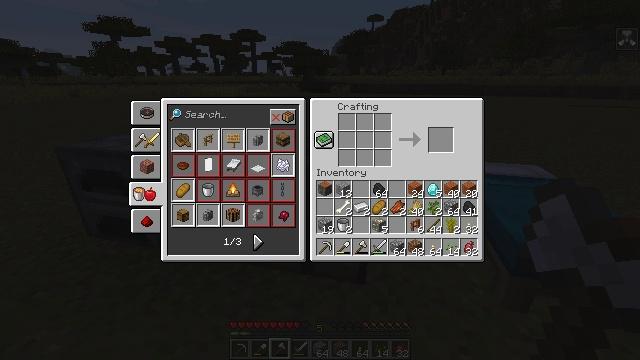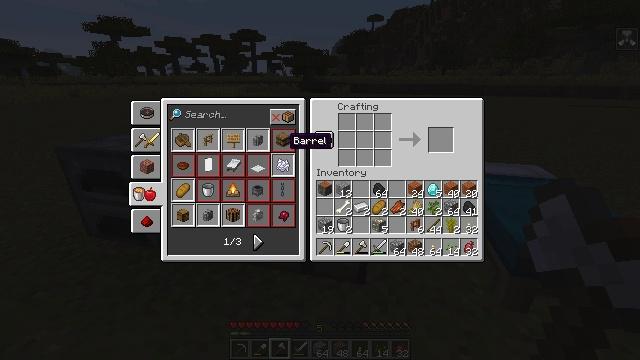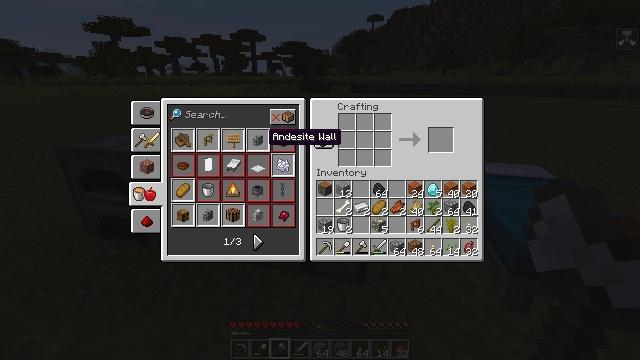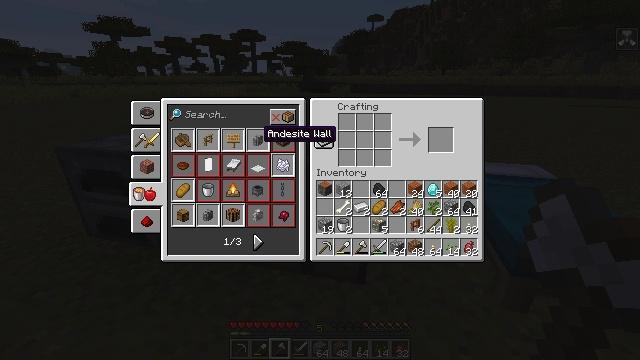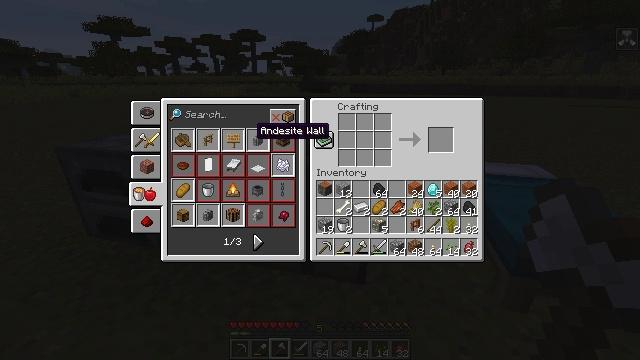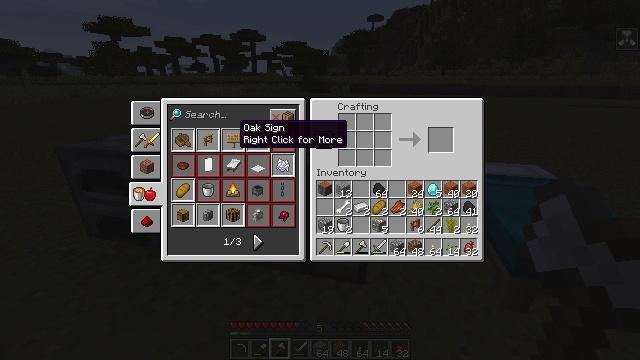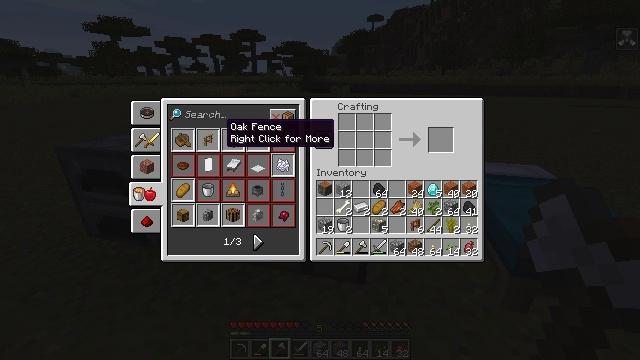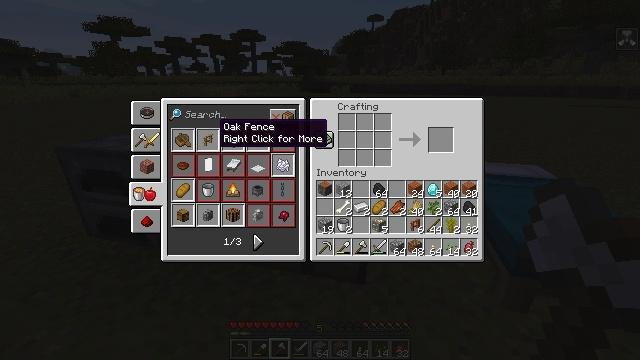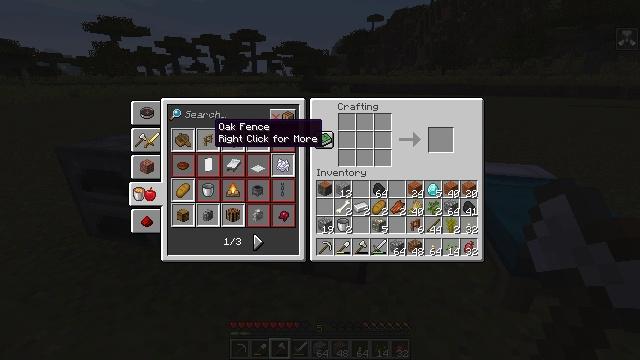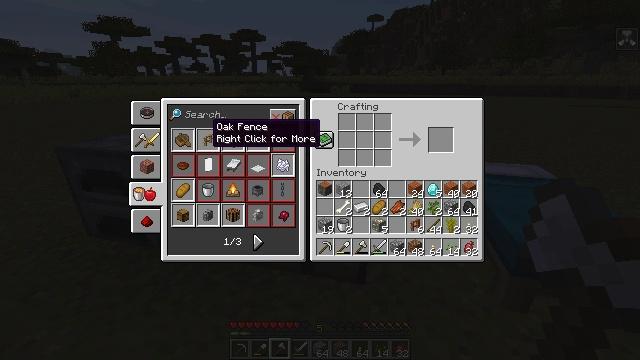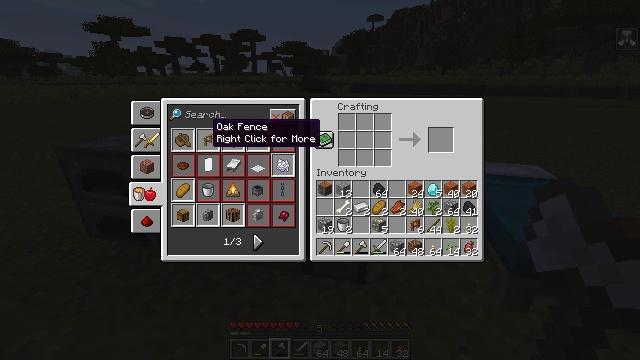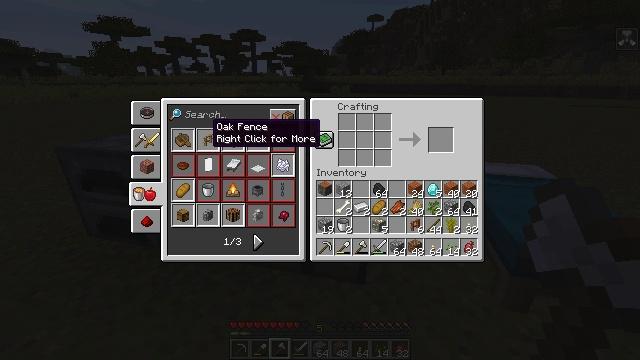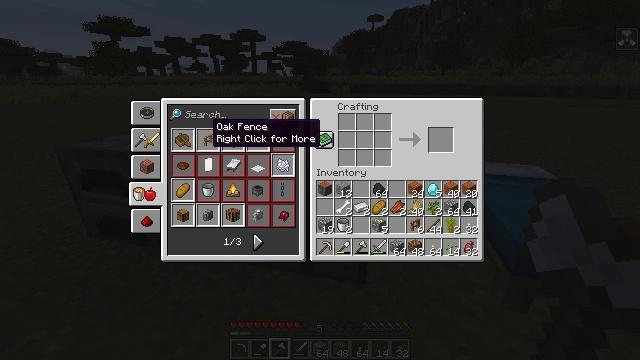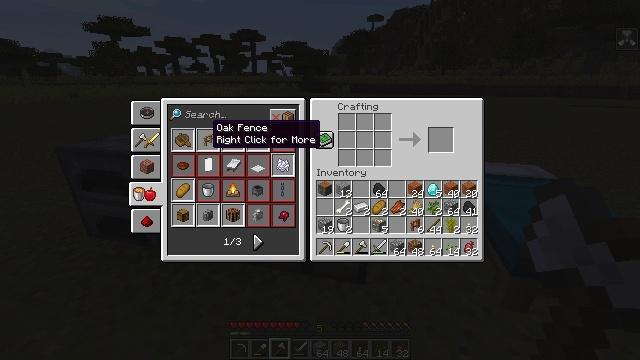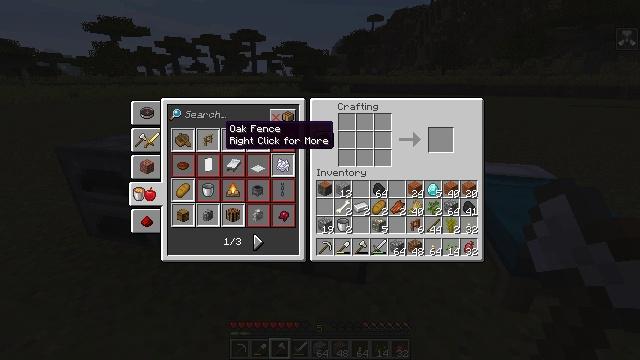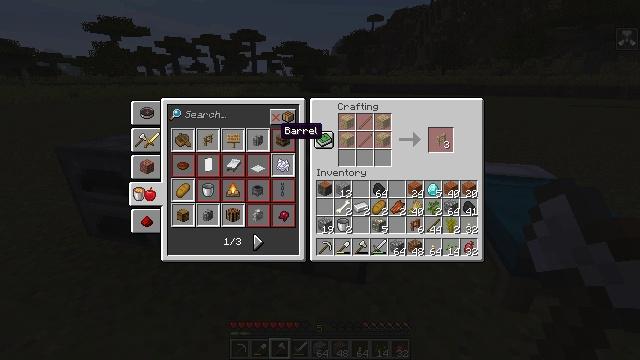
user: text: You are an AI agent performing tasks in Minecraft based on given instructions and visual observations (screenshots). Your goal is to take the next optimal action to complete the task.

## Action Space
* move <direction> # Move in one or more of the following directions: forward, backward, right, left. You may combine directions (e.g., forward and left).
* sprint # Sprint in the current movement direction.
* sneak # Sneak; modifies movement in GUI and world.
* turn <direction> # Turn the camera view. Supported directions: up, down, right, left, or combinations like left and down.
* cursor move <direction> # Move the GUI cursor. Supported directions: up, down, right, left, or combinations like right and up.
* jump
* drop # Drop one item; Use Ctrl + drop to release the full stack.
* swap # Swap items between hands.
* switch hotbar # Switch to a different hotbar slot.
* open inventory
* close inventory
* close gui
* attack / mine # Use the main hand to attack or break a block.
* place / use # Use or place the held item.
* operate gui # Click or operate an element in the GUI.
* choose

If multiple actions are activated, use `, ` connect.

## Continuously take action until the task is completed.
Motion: motion action
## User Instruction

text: Craft some sticks and acacia wood into an acacia fence.
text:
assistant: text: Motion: cursor move left
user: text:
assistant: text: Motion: cursor move left
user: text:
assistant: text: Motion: no_op
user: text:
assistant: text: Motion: cursor move left
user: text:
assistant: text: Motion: cursor move left
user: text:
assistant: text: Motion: cursor move left
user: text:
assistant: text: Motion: cursor move left
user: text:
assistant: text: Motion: no_op
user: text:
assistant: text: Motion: no_op
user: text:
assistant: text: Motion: operate gui
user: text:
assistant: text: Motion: operate gui
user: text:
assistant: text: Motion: operate gui
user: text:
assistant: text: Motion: no_op
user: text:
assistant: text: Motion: cursor move right
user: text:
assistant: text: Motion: cursor move right
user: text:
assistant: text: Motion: cursor move right
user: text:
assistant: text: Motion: cursor move right
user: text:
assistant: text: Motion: cursor move right
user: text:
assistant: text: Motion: cursor move right
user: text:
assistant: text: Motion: no_op
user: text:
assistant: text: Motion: no_op
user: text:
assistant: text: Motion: no_op
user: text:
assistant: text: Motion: no_op
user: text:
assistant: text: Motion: no_op
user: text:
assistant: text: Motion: no_op
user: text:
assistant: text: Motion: no_op
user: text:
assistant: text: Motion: no_op
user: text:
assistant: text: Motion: no_op
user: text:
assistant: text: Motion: no_op
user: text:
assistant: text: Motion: no_op